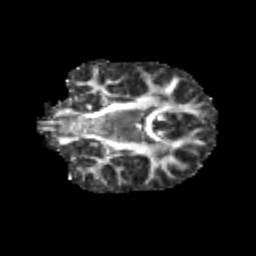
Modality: FA
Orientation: coronal
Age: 11
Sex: male
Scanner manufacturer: siemens
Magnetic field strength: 3 T
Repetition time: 3.8 s
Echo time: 0.07 s